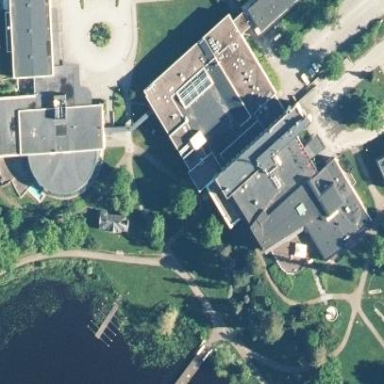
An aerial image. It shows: Hotel building.